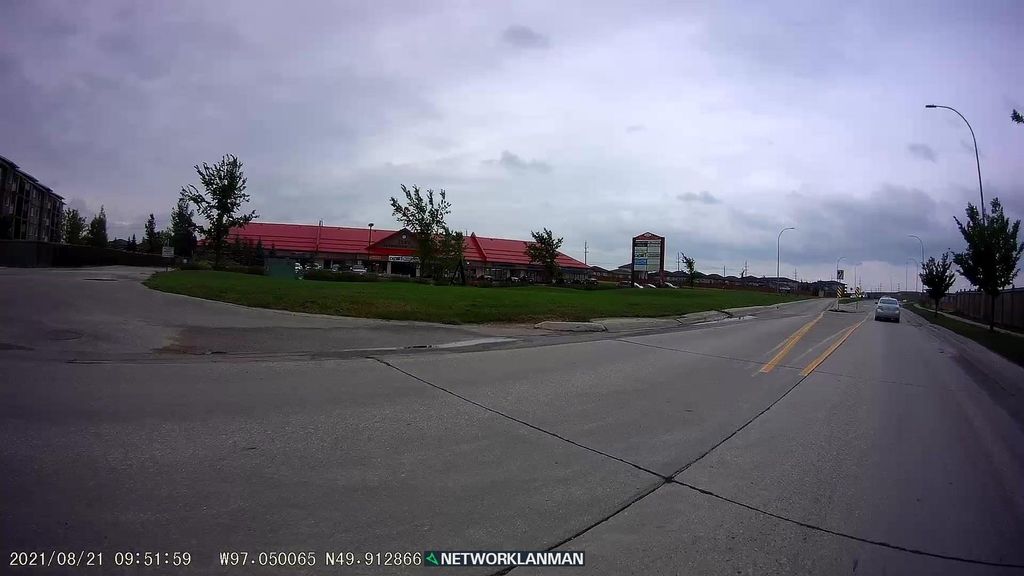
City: winnipeg